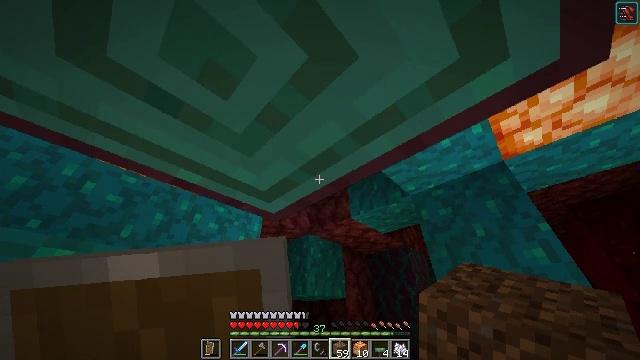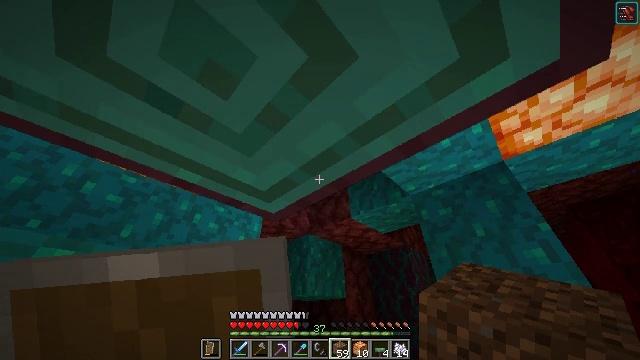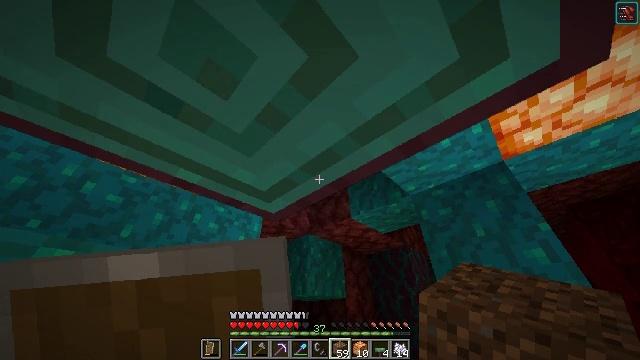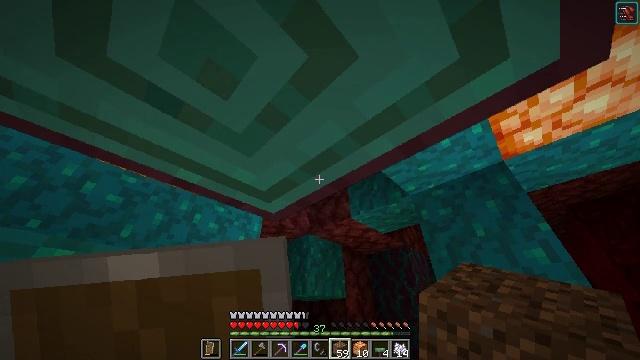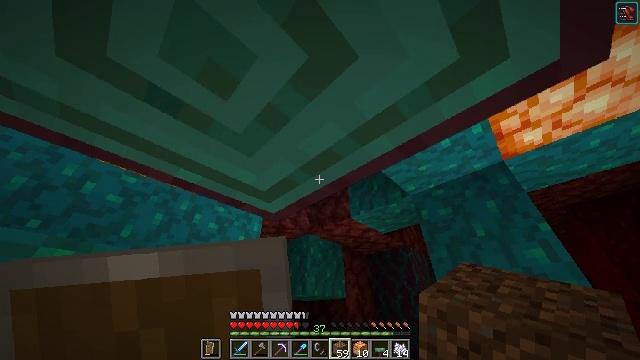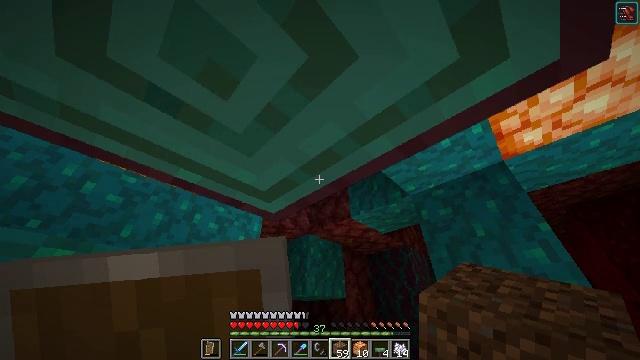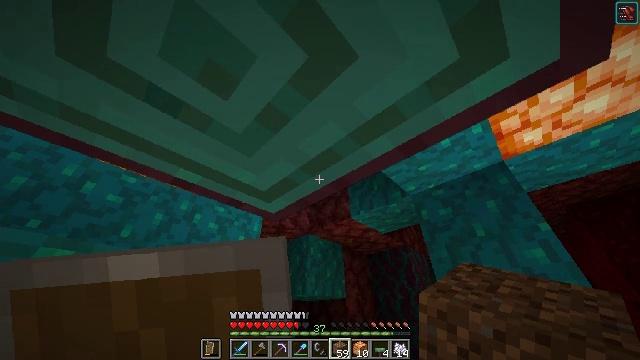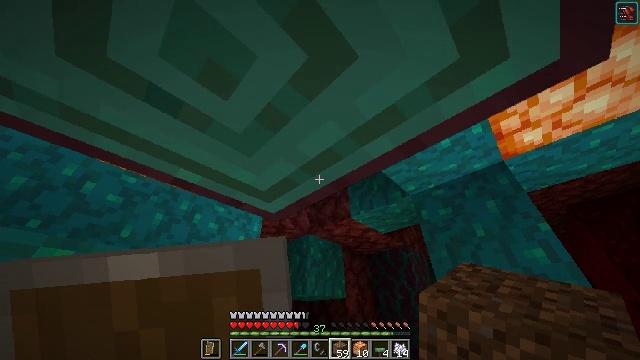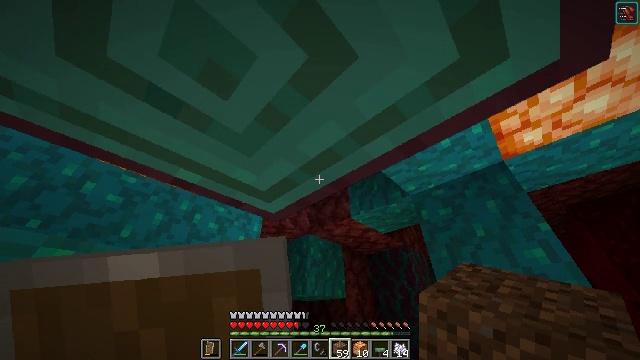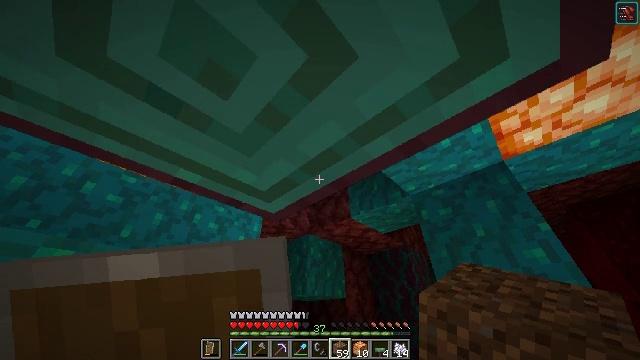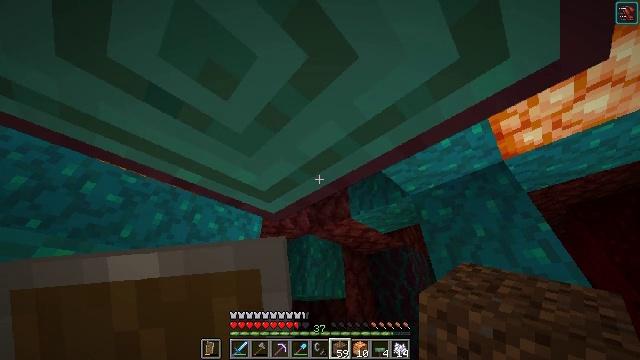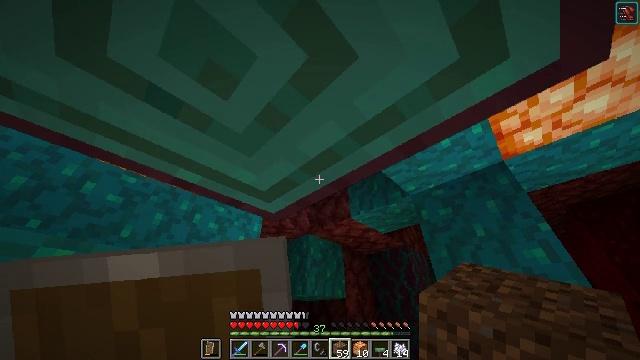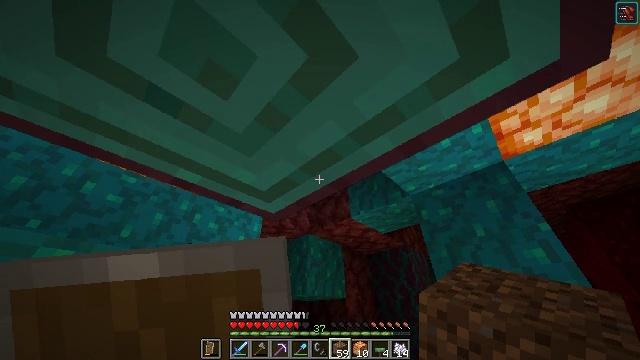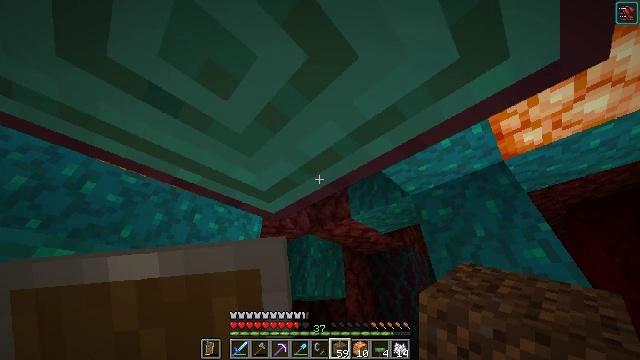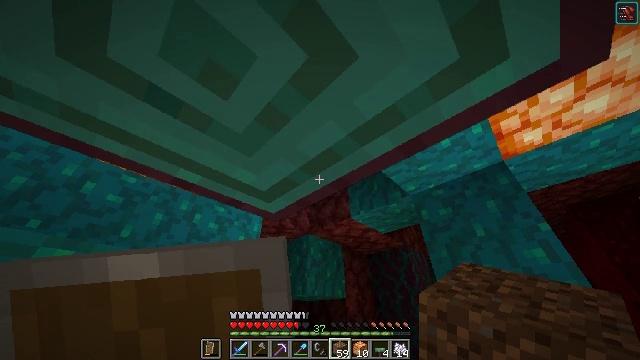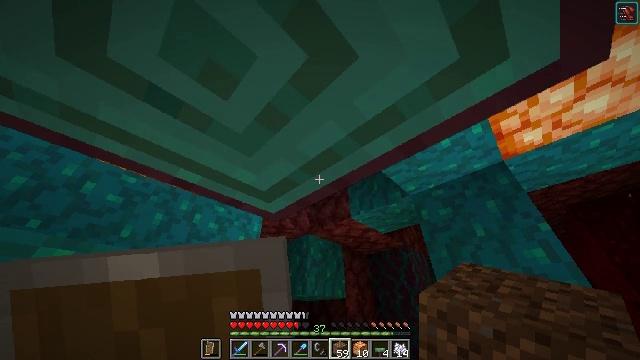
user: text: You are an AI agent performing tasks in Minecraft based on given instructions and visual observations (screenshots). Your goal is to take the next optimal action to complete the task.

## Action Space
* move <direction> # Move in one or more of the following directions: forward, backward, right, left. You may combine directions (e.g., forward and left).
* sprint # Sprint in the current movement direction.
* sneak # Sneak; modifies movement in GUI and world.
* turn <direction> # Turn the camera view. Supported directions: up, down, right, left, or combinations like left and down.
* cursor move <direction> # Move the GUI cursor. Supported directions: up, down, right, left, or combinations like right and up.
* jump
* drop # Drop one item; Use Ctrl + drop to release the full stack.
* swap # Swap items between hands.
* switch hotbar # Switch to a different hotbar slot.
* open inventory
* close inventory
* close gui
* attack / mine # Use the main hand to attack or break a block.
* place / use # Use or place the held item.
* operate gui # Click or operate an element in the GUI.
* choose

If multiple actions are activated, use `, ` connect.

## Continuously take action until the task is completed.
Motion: motion action
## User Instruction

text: Collect warped stem for crafting.
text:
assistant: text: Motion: no_op
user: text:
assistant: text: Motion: no_op
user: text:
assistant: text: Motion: no_op
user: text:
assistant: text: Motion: no_op
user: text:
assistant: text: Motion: no_op
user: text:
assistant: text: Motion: no_op
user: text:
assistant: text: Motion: no_op
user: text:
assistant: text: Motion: no_op
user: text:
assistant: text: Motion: no_op
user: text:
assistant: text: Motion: no_op
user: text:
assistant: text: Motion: no_op
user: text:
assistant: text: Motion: no_op
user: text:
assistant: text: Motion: no_op
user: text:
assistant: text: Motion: no_op
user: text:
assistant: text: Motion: no_op
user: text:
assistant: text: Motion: no_op
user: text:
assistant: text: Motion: no_op
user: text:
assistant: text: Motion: no_op
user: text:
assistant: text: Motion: no_op
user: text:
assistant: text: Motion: no_op
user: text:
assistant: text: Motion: no_op
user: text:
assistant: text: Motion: no_op
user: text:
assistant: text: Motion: no_op
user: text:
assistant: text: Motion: no_op
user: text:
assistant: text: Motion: no_op
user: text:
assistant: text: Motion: no_op
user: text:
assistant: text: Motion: no_op
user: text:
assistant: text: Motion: no_op
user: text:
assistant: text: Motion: no_op
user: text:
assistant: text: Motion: no_op